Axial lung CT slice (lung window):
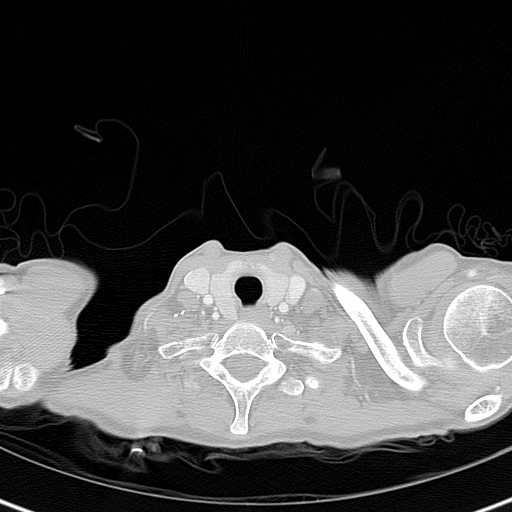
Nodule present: no